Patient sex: M
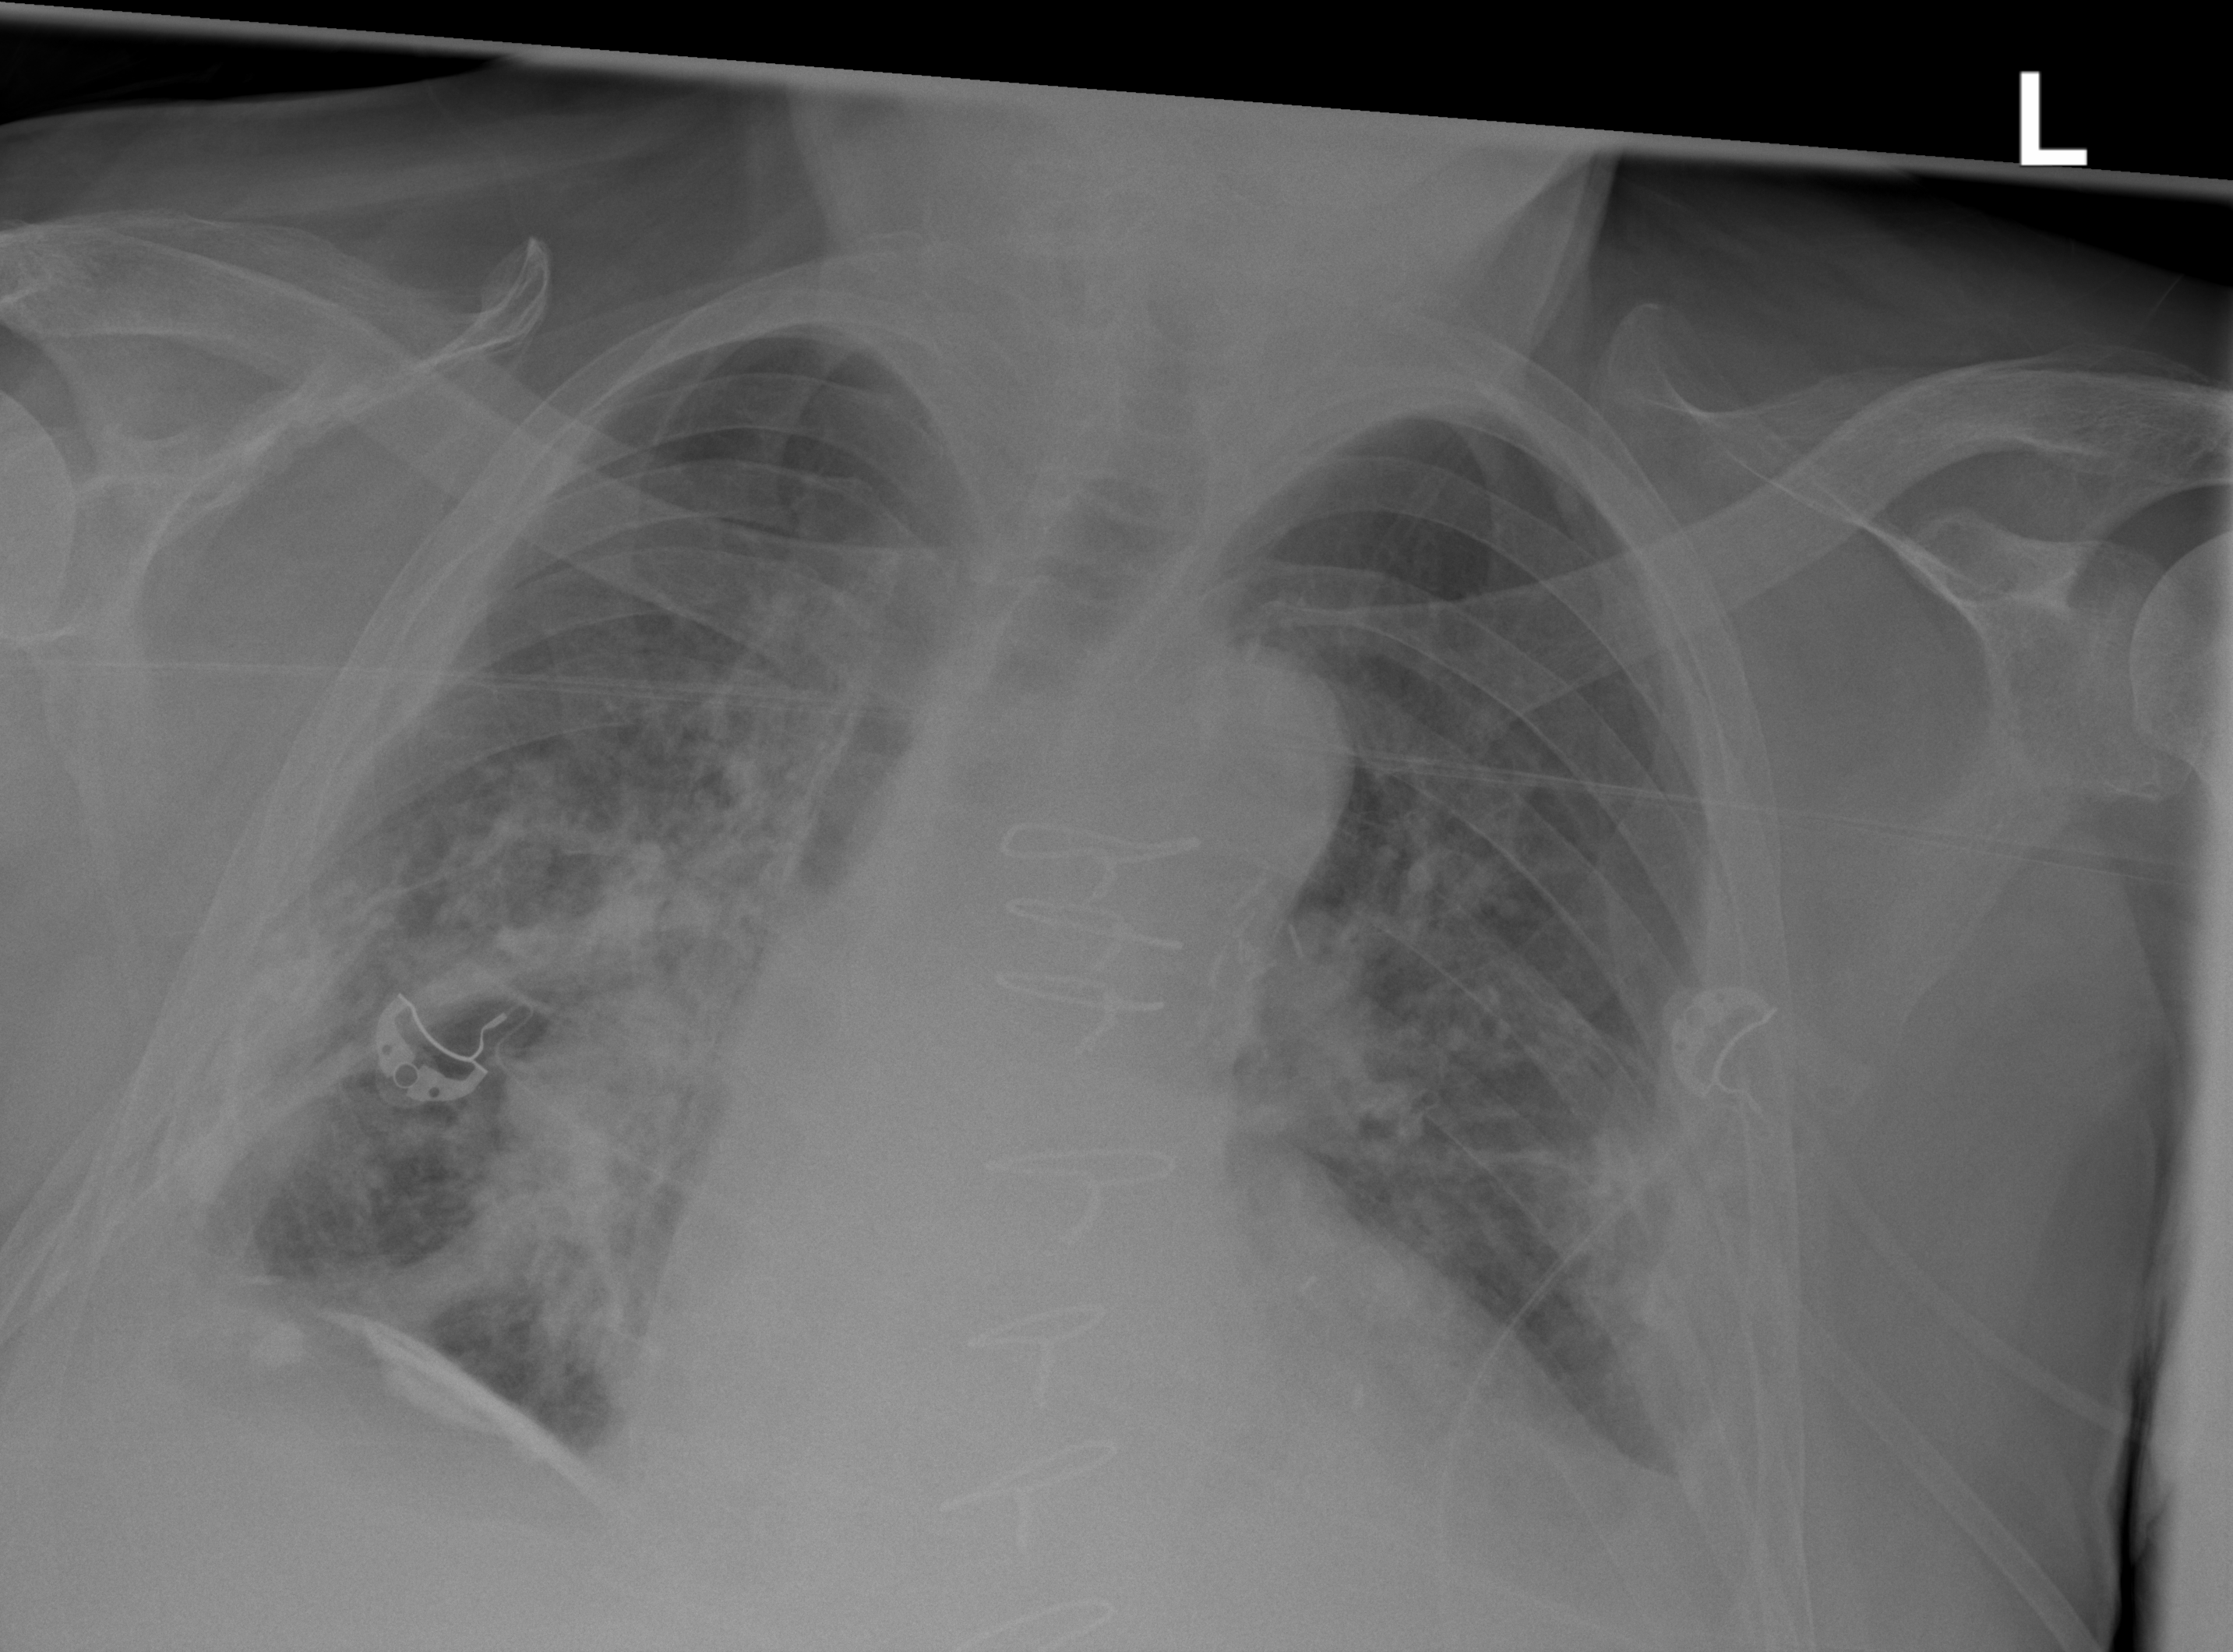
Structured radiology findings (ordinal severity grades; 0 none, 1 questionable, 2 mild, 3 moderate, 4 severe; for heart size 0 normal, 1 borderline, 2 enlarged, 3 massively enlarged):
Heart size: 2
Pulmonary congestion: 0
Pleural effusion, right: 2
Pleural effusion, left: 2
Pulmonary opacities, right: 3
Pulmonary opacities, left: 2
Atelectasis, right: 2
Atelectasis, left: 2